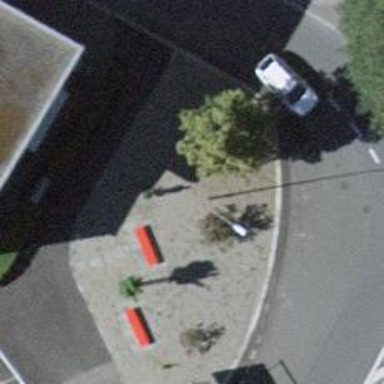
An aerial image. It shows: Red bench.